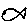
Label: fish